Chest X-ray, PA view. Patient: 31 years old, sex M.
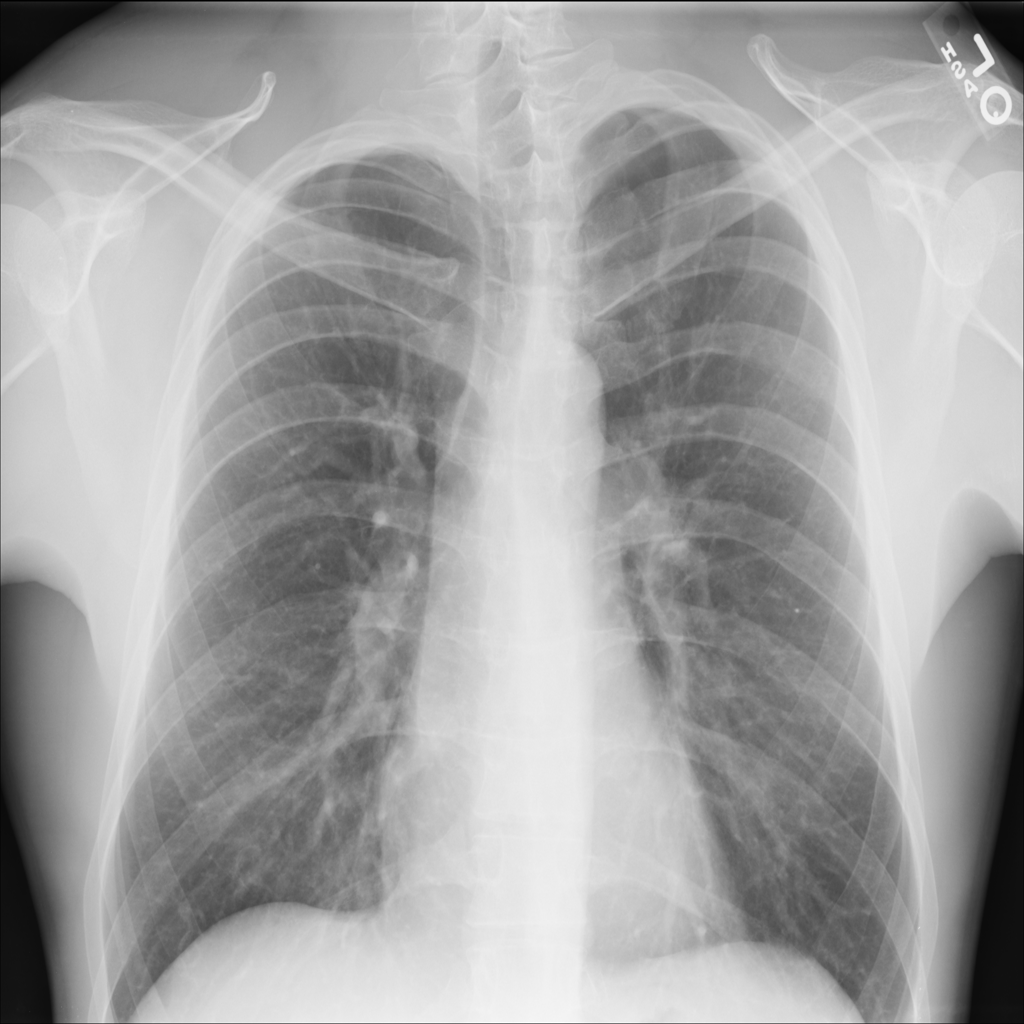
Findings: No Finding